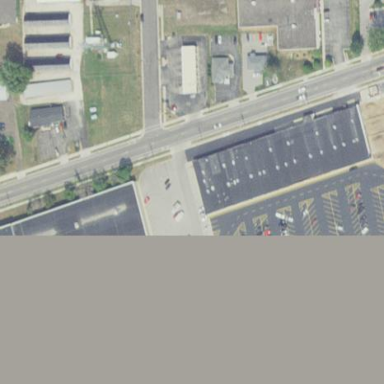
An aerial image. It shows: Retail building.